Interaction volume radius: 5 \u00c5
Interaction volume height: 15 \u00c5
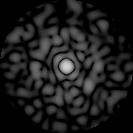
Disorder parameter: 0.837